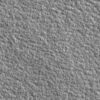
Label: not_dusty